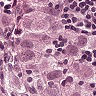
Metastatic tissue present: yes